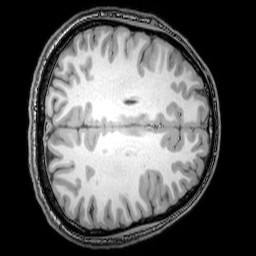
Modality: T1w
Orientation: axial
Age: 24
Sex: male
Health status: healthy
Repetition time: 0.081 s
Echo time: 0.037 s